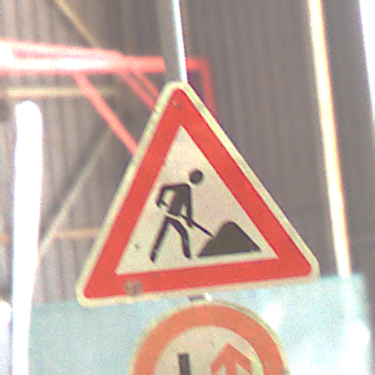
Verkehrszeichen: Arbeitsstelle
Zusatzzeichen unten: VorrangDesGegenverkehrs
Umgebung: Indoor, Urban
Tageszeit: Midday
Wetter: NotSpecified
Licht: Natural
Jahreszeit: NotSpecified
Kontrast: MediumContrast